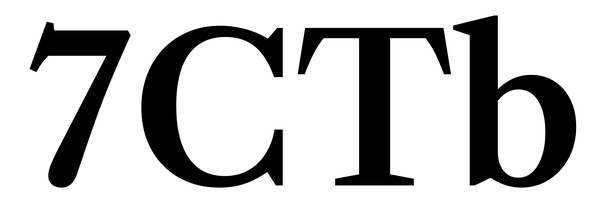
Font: LibreCaslonText_SemiBold